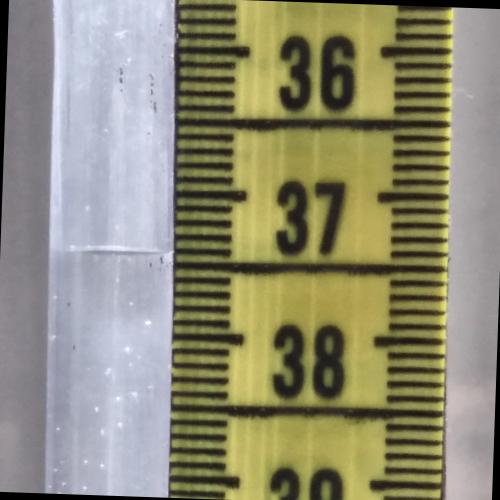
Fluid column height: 37.4 cm